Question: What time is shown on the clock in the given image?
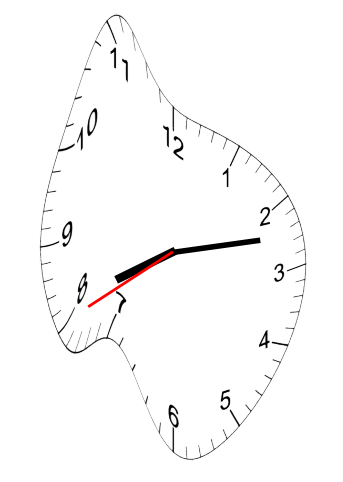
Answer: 08:12:40